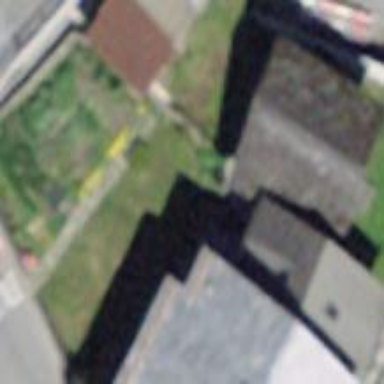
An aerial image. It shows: Building.